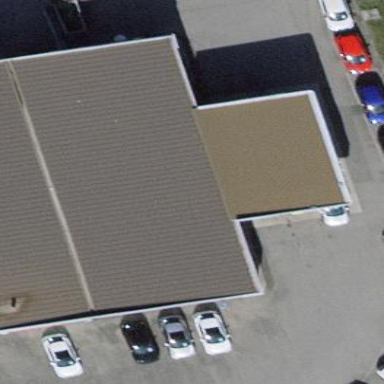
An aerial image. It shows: View of roof of building.